Question: # main.py
'''
import json, urllib.request, requests
import psycopg2
from psycopg2.extras import execute_values
# Retrieve Json Data from Within API
url = "https://datahead.herokuapp.com/api/employeers/"
response = urllib.request.urlopen(url)
data = json.loads(response.read())
# ***** connect to the db *******
try:
conn = psycopg2.connect("dbname='datahead' user='postgres' host='localhost' password='datahead'")
except:
print("I am unable to connect to the database")
# cursor
cur = conn.cursor()
fields = [
'id', #integer
'name', #varchar
'log_date', #date
'log_time', #timestamp
'login', #timestamp
'logout' #timestamp
]
for item in data:
my_data = [item[field] for field in fields]
insert_query = "INSERT INTO employee VALUES (%s, %s, %s, %s, %s, %s)"
cur.execute(insert_query, tuple(my_data))
conn.commit()
# close the cursor
cur.close()
# close the connection
conn.close()
'''
please visit my api data format <URL>

Will it change here timestamp type, if yes so which data type i've to use?
Line 56 what happened?
<URL>
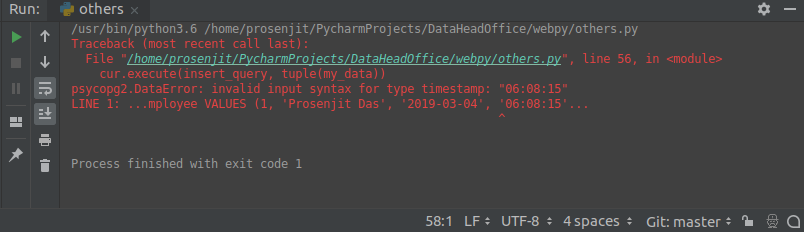
Answer: I think 'login_time' should be of type 'time without time zone' in PostgresSQL.
But you would probably be better off using 'timestamp with time zone' to represent date and time together.